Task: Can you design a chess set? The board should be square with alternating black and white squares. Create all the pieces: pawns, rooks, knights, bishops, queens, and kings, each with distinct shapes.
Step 2498:
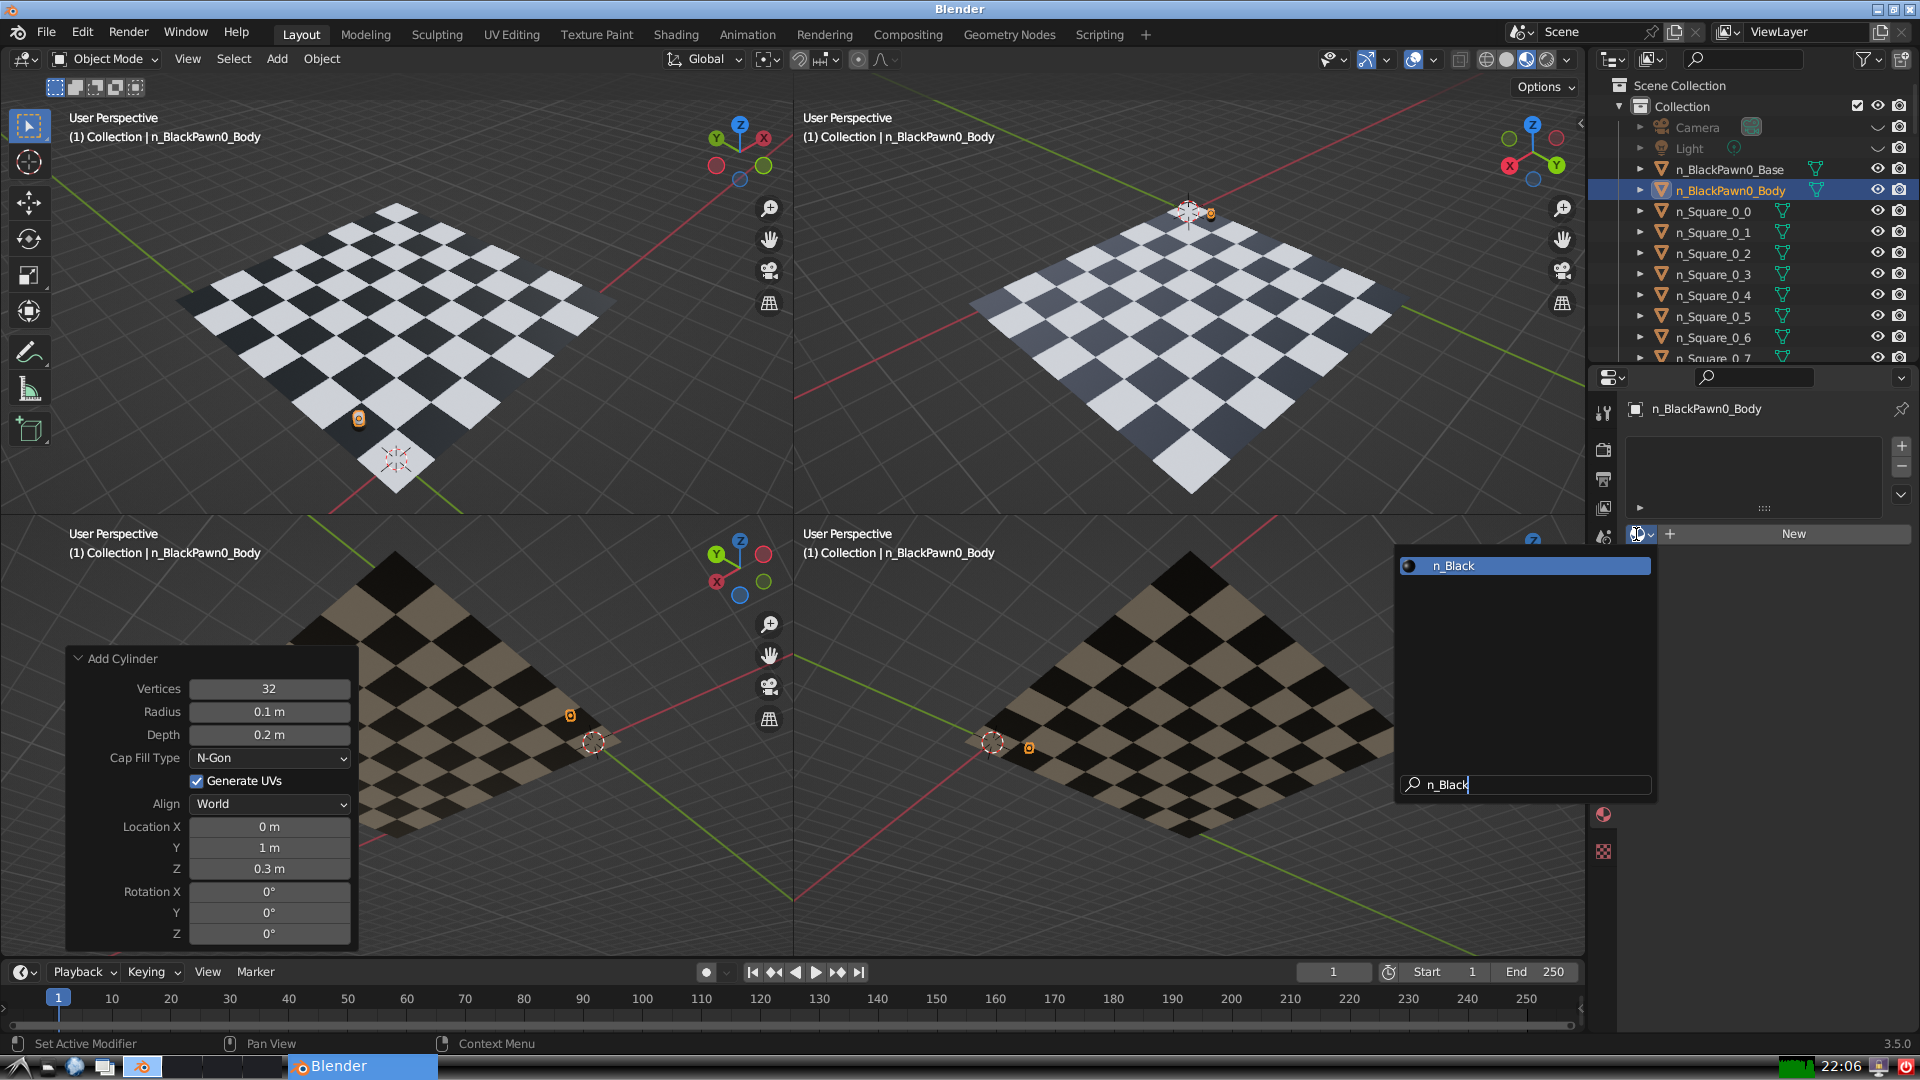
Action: {"key_press": ['Return']}